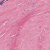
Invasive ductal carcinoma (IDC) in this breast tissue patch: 1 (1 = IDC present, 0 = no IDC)